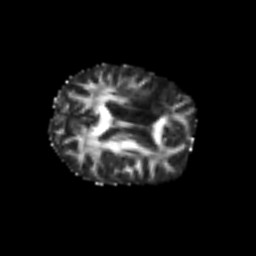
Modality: FA
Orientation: axial
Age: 57
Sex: female
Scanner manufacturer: siemens
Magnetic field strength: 3 T
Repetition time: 5.6 s
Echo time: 0.082 s